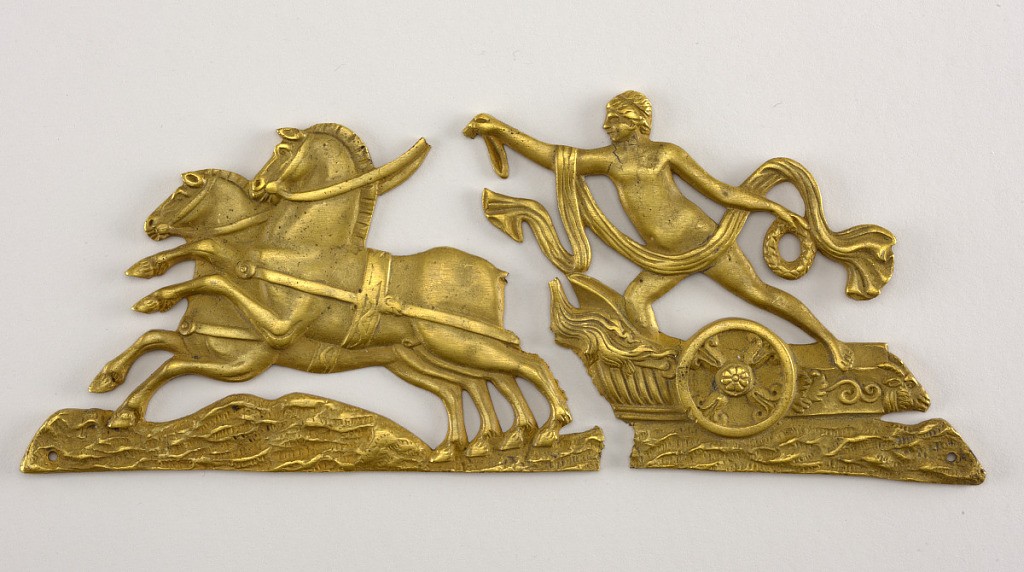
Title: Mount
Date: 1801–33
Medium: Gilt bronze.
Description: Roman charioteer heading left.